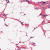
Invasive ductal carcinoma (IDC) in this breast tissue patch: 1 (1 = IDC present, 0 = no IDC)